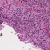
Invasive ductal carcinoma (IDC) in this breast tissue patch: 0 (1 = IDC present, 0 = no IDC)